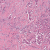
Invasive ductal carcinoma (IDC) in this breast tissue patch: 1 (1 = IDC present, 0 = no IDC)